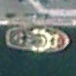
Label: Towing_vessel